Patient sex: M
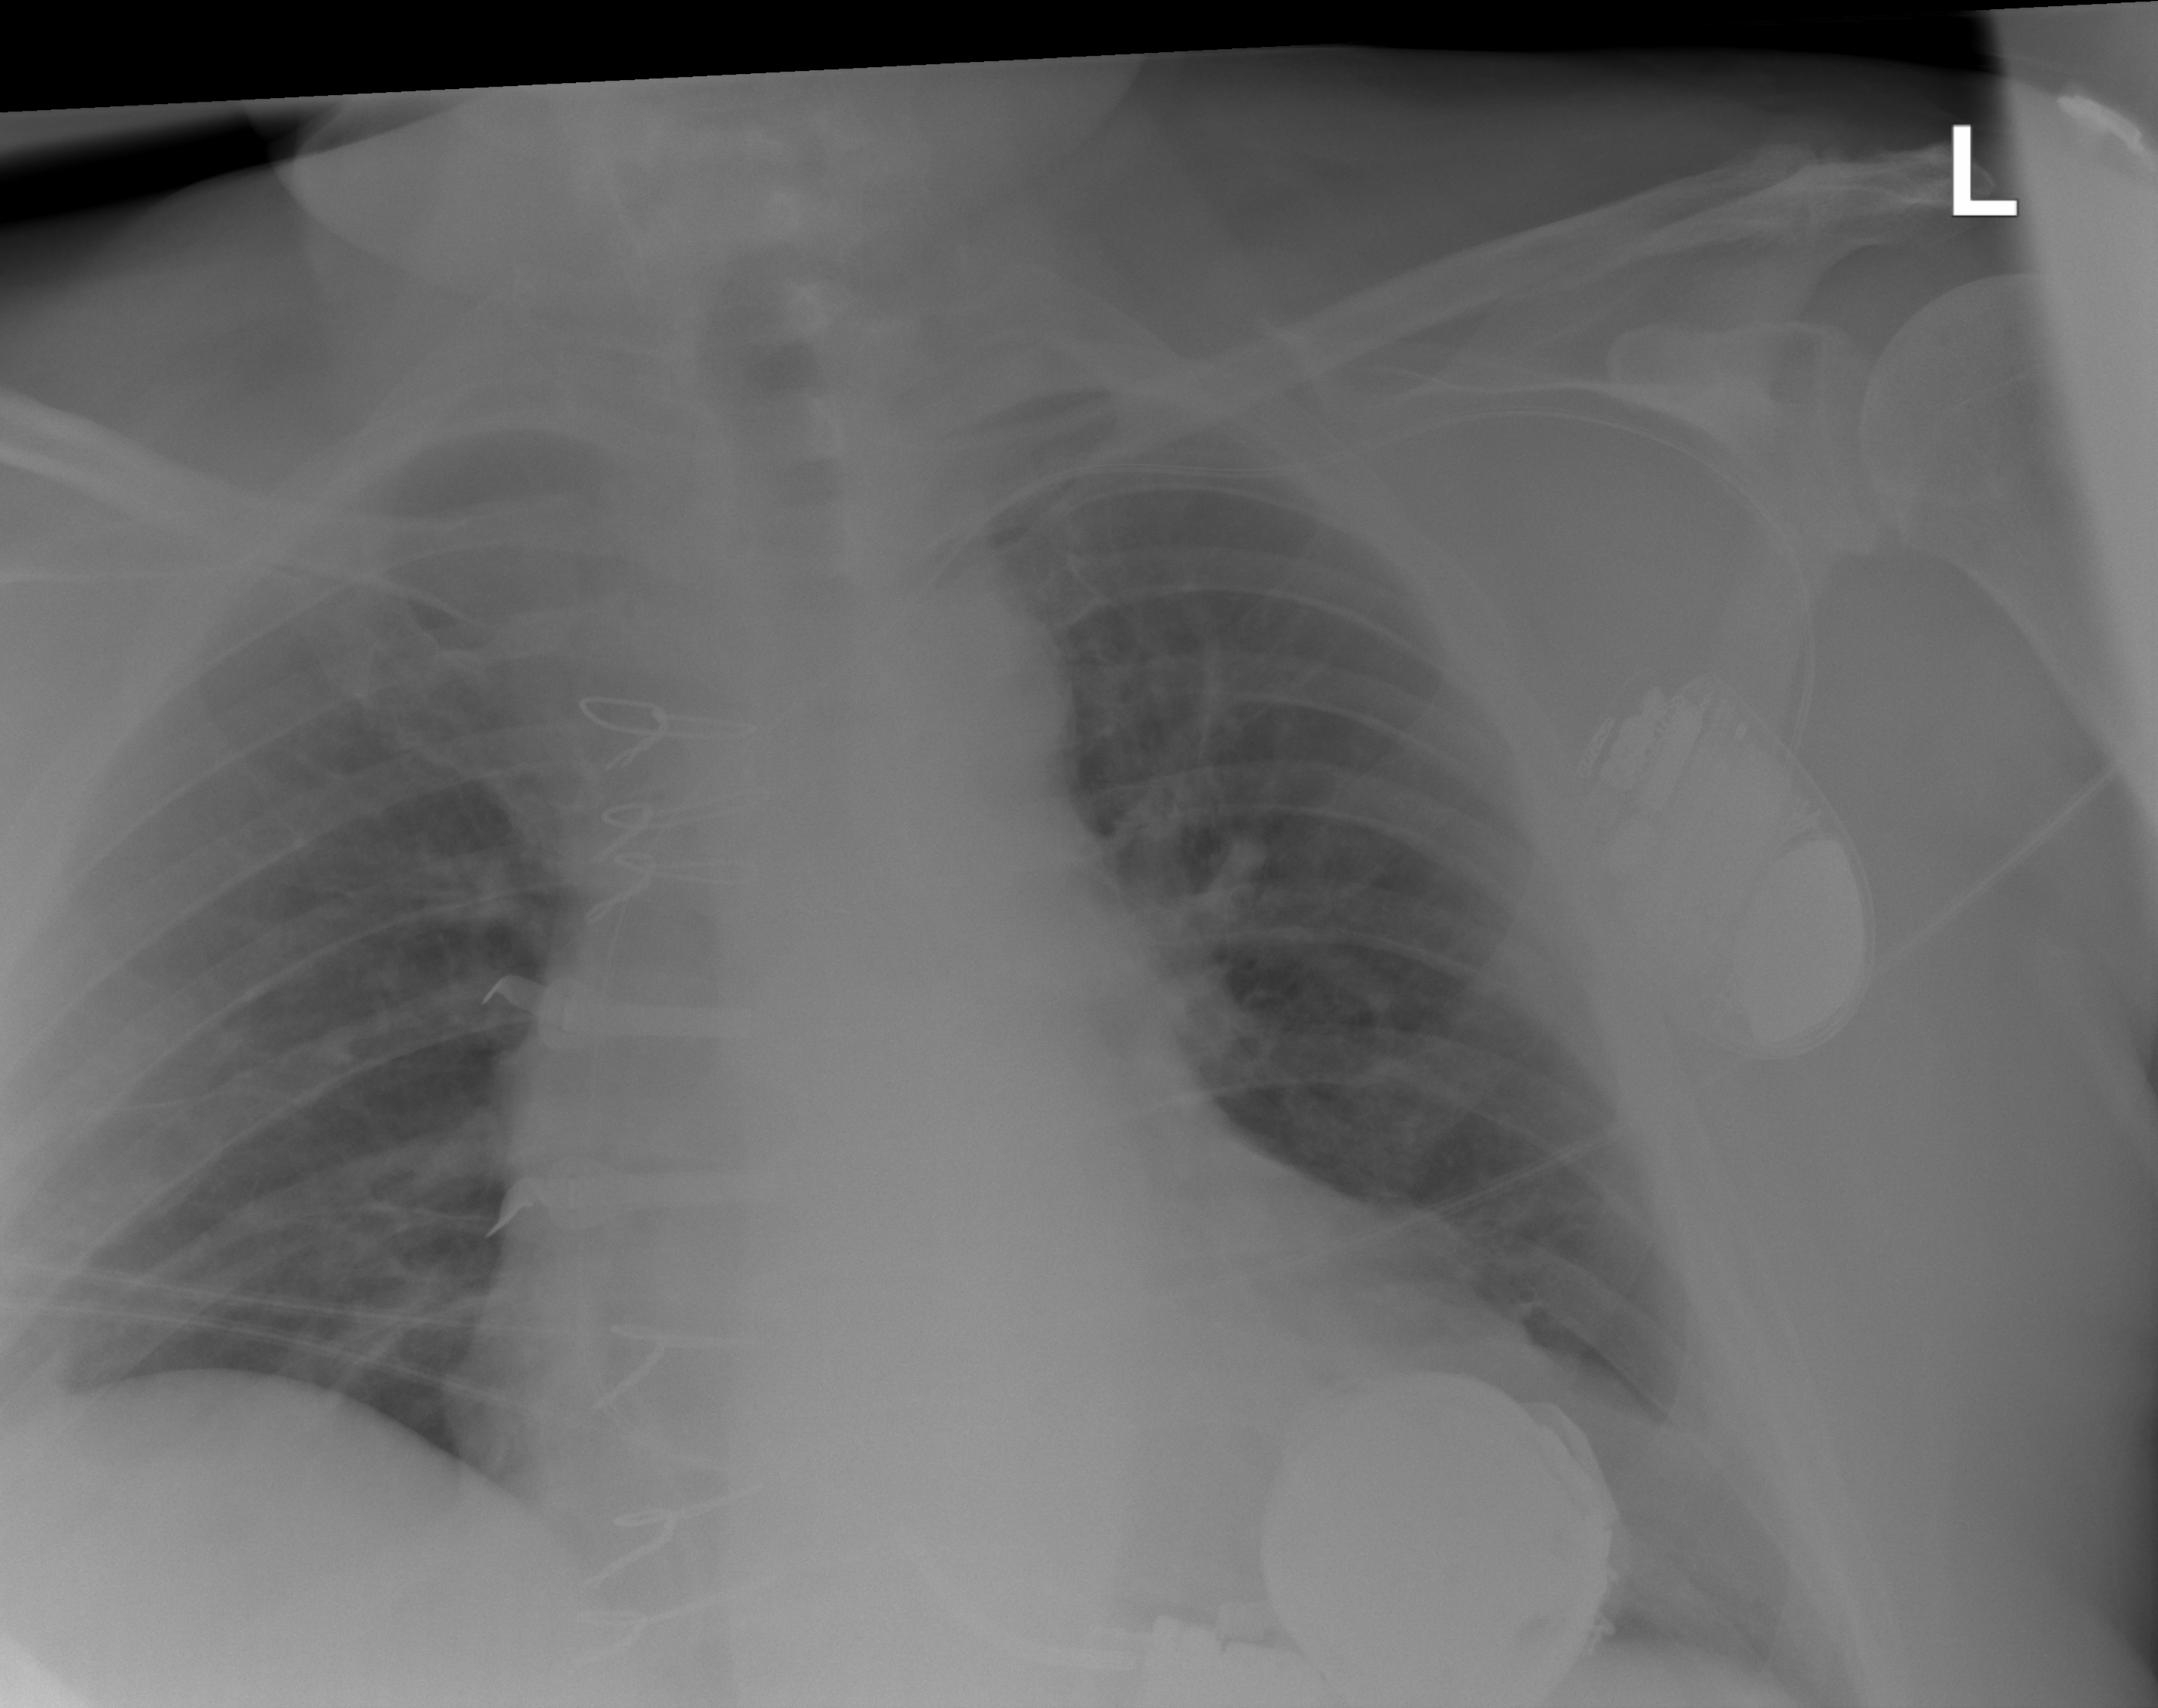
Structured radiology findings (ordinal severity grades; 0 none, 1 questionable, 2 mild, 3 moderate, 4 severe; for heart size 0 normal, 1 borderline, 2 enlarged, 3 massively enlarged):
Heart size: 2
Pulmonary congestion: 0
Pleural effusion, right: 2
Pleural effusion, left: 2
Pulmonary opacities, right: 0
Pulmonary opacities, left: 0
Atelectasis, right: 2
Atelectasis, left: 2